Field crop: tomato
Growth stage: 1
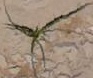
Species: cyperus